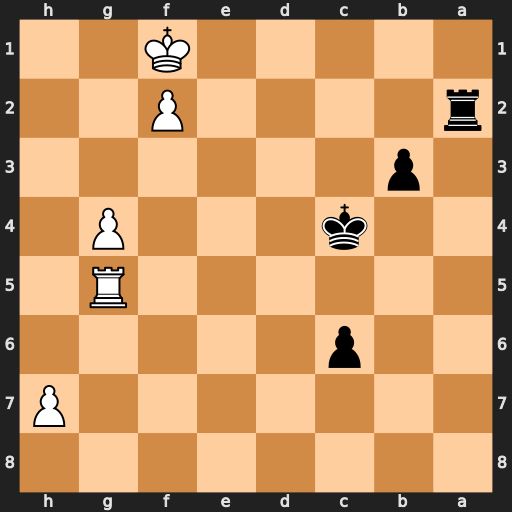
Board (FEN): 8/7P/2p5/6R1/2k3P1/1p6/r4P2/5K2
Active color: b
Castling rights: -
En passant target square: -
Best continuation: b2 Kg2 b1=Q h8=Q Qe4+ Kg3 Ra3+ Kh2 Qf4+ Kg2 Qxg5